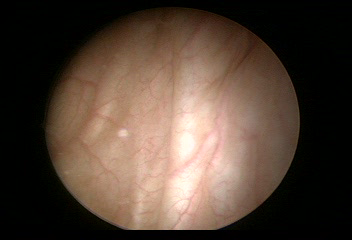
Modality: WLC
Class: Normal mucosa
Bladder cancer association: No